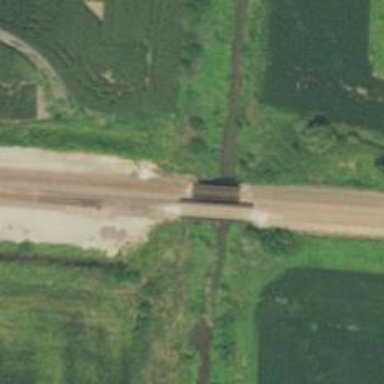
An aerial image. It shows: Bridge over railway line.